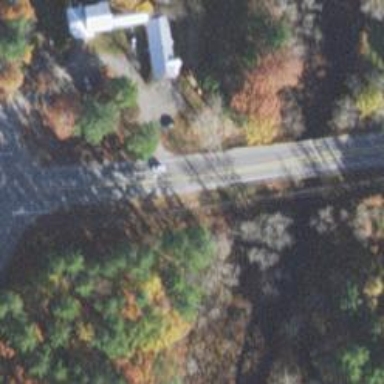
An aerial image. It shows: Asphalt road designated as trunk highway.